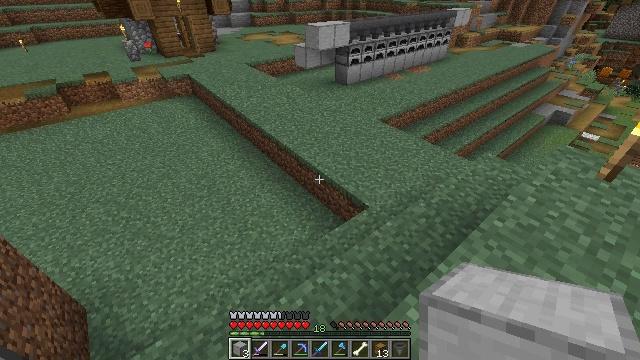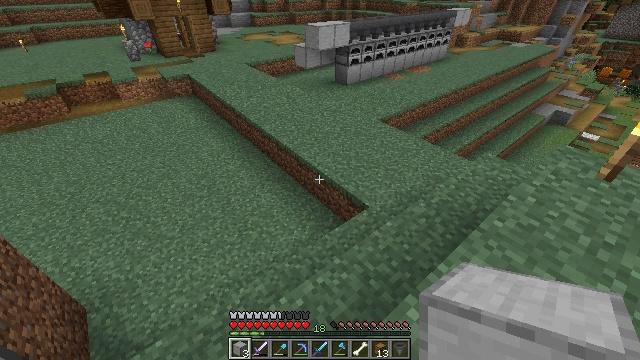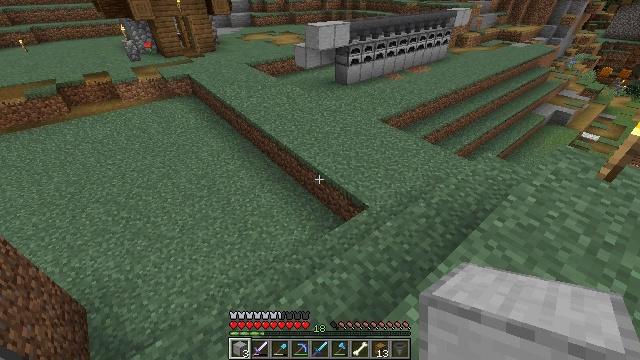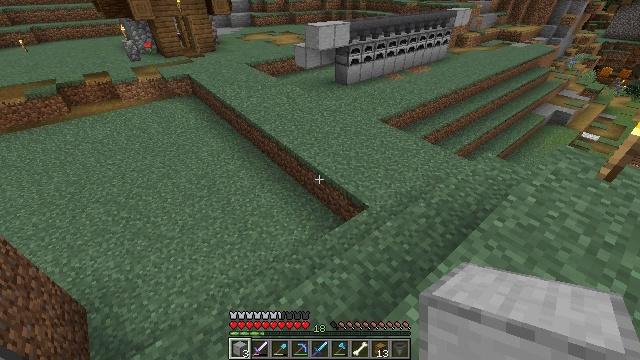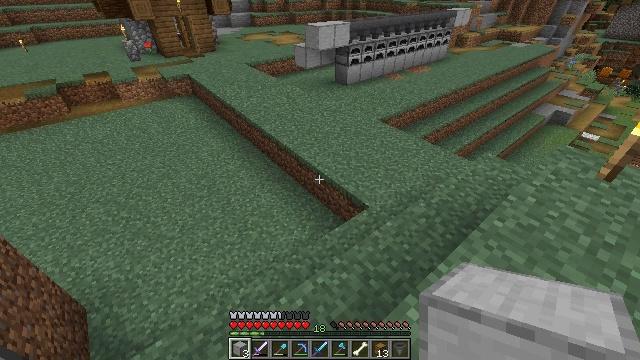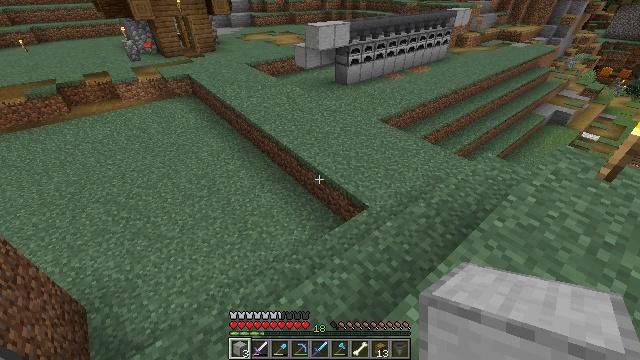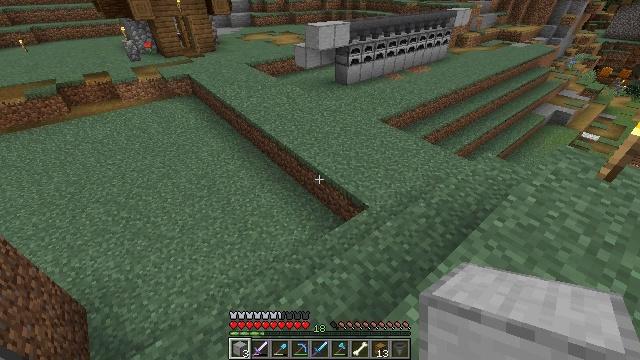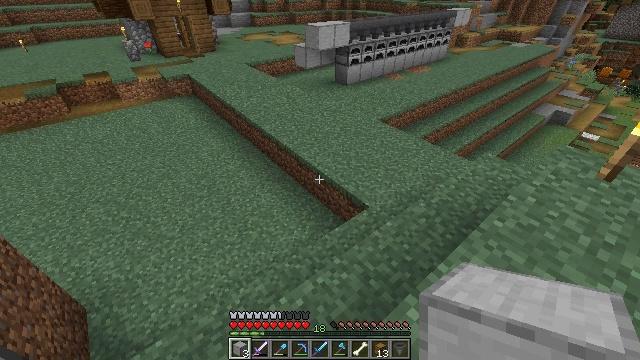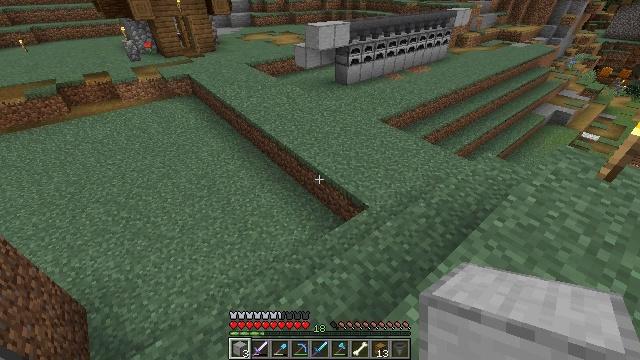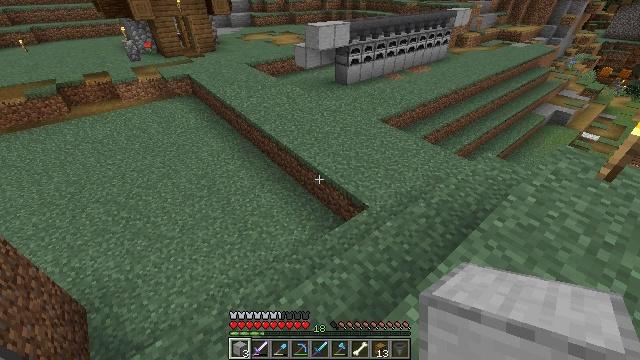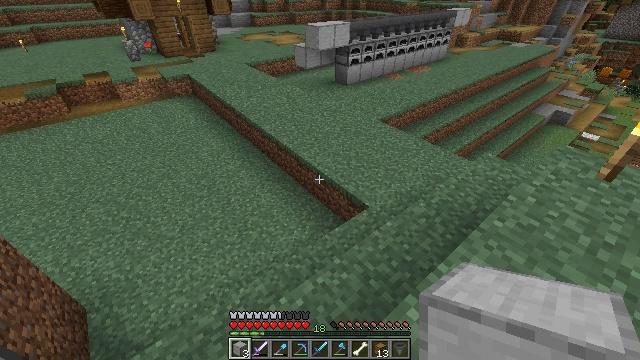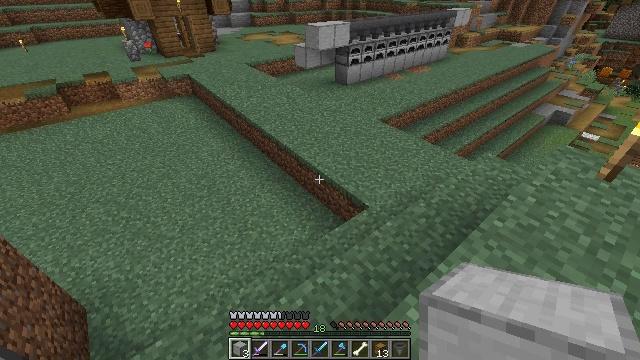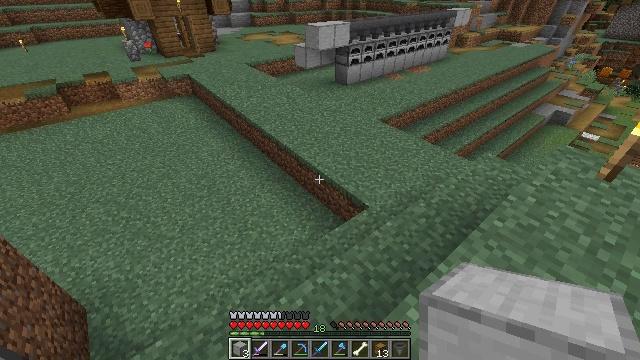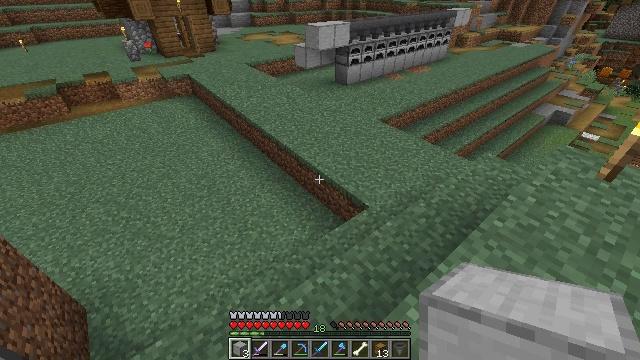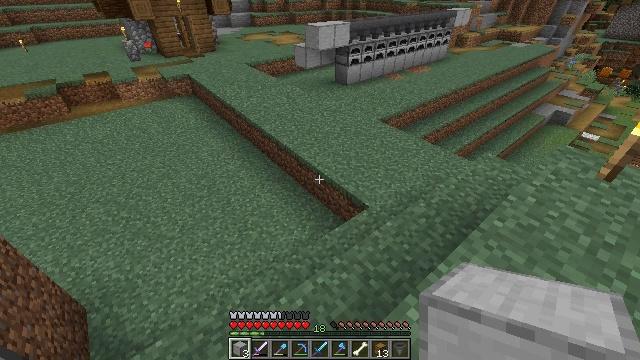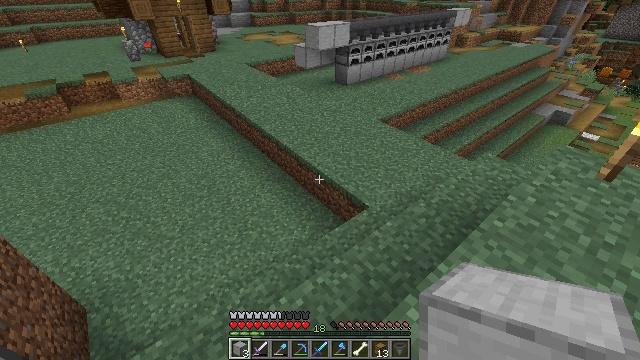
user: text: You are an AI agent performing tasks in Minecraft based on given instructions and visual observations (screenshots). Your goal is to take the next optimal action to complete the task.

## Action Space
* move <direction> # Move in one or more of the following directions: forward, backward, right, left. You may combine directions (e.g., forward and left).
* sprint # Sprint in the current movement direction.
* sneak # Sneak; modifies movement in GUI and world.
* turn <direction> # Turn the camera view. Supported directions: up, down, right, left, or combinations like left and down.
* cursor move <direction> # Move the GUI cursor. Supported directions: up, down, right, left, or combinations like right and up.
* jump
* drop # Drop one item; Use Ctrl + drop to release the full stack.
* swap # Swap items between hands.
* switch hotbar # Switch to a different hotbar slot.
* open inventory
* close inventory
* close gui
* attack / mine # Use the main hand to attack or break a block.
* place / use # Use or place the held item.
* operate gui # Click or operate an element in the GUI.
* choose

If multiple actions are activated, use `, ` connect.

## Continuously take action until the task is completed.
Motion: motion action
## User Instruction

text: Smelt stone into a smooth stone.
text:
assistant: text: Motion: no_op
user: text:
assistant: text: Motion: no_op
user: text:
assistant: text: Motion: no_op
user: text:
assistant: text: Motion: no_op
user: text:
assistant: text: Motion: no_op
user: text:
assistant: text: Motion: no_op
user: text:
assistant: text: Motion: no_op
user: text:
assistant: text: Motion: no_op
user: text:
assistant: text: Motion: no_op
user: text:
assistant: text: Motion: no_op
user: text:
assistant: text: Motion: no_op
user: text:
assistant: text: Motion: no_op
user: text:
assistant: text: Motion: no_op
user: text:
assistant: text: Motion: no_op
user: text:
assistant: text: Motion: no_op
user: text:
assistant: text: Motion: no_op
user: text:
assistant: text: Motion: no_op
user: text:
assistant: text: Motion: no_op
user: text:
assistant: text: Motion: no_op
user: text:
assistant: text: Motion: no_op
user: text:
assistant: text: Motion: no_op
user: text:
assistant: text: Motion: no_op
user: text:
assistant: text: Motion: no_op
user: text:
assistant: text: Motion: no_op
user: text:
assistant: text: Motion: no_op
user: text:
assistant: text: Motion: no_op
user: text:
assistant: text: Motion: no_op
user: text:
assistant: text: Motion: no_op
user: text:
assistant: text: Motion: no_op
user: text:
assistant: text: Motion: no_op